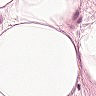
Metastatic tissue present: no